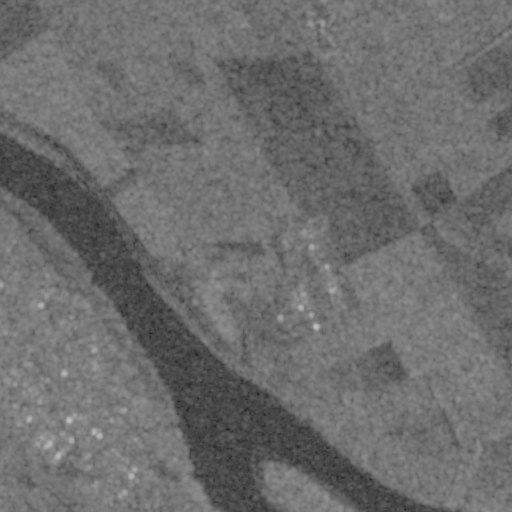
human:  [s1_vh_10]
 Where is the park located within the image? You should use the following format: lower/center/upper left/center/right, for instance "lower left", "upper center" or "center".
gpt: The park is located in the lower left of the image.
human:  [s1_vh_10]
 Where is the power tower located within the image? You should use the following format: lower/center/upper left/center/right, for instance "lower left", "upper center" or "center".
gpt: The power tower is located in the upper right of the image.
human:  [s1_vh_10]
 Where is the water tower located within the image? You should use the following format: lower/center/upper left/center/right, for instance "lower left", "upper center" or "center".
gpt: The water tower is located in the lower left of the image.
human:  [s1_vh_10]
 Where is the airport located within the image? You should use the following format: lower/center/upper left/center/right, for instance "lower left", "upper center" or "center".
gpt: There is no airport in the image.

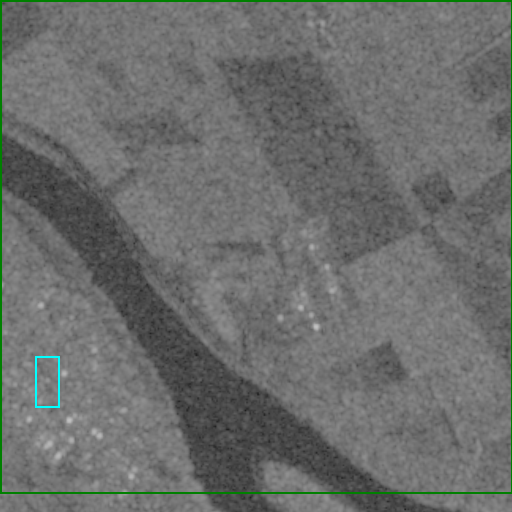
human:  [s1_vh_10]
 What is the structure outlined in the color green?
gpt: The structure outlined in green is a crop field.
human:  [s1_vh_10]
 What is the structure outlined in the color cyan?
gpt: The structure outlined in cyan is a park.
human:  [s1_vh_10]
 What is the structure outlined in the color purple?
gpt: There is no purple outline.